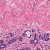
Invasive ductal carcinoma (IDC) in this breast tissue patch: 0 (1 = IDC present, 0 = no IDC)